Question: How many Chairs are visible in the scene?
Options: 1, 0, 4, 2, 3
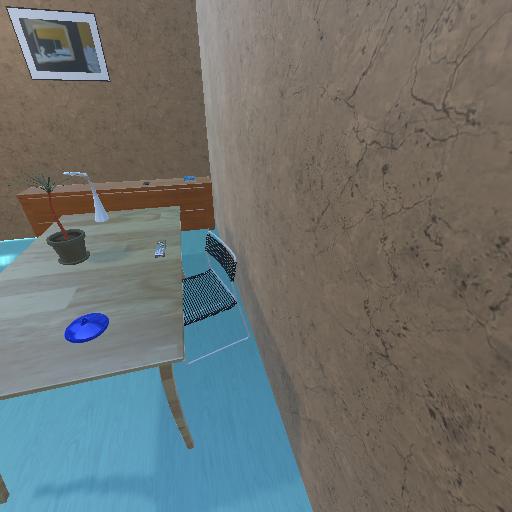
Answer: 1